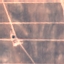
Land use / land cover: PermanentCrop